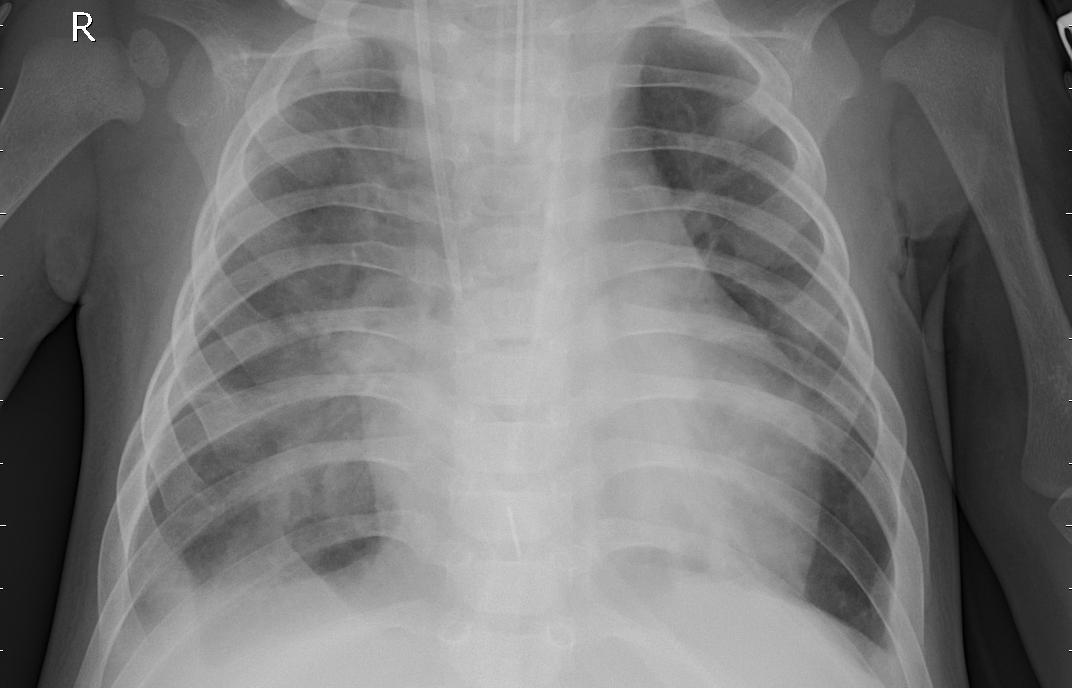
Diagnosis: PNEUMONIA